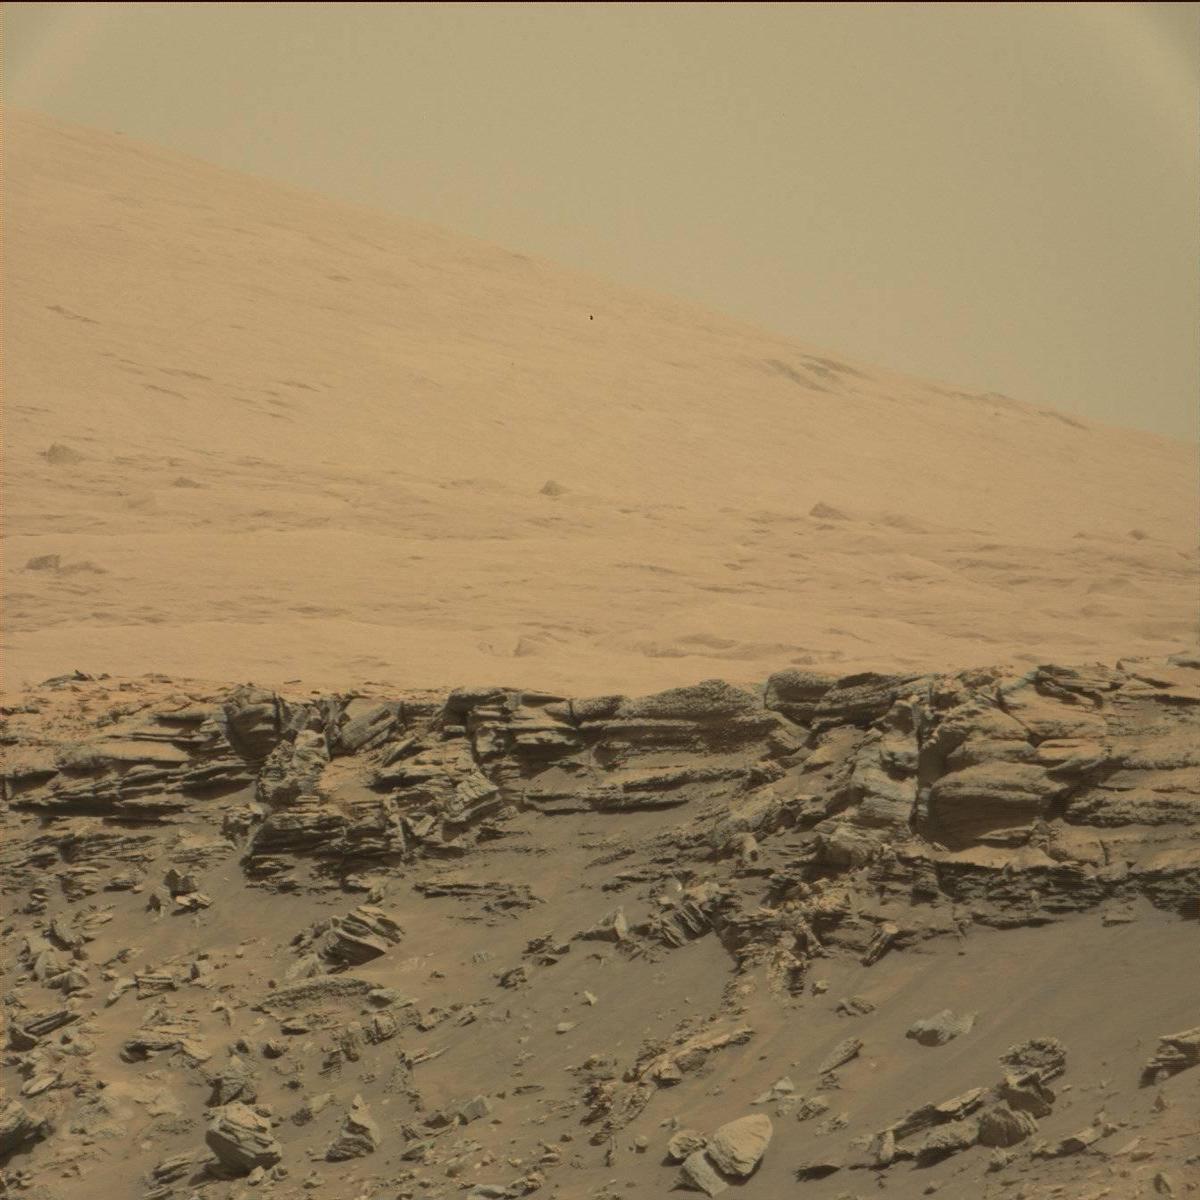
Terrain classes present: Bedrock, Ridge, Sand / Soil, Sky